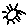
Label: sun